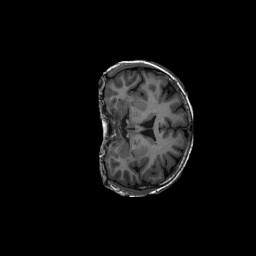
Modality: T1w
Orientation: coronal
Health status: ill
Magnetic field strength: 3 T